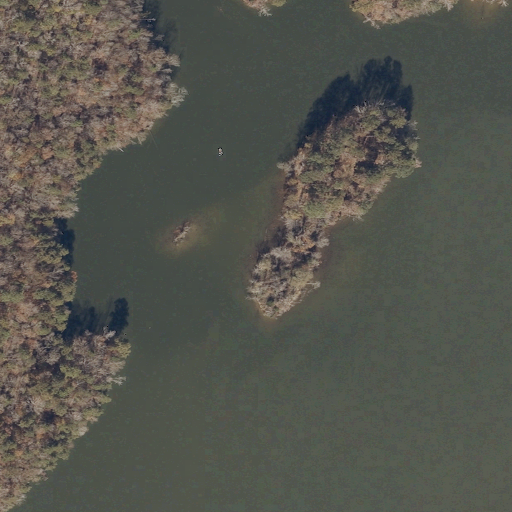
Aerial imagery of island in Alabama named Little Island containing open water, deciduous forest, mixed forest, and barren land